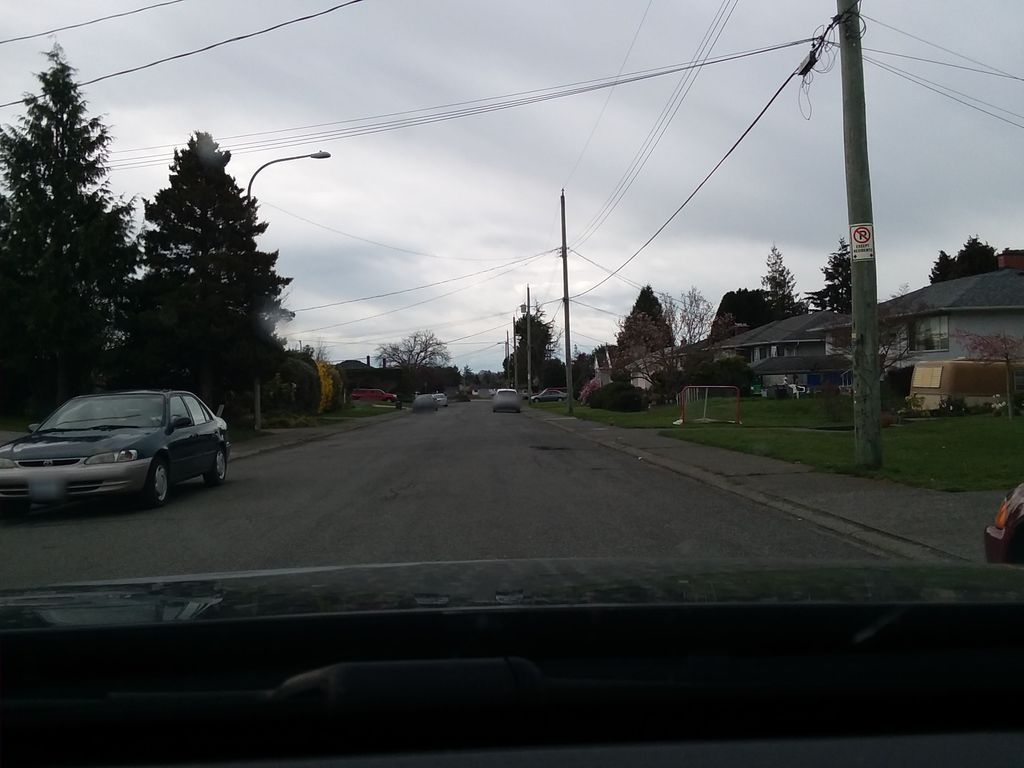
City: victoria